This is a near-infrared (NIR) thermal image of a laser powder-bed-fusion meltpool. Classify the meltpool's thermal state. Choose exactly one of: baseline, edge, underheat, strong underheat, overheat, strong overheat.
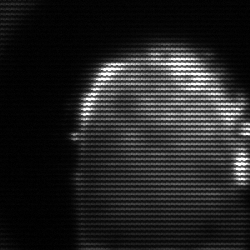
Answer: baseline